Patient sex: M
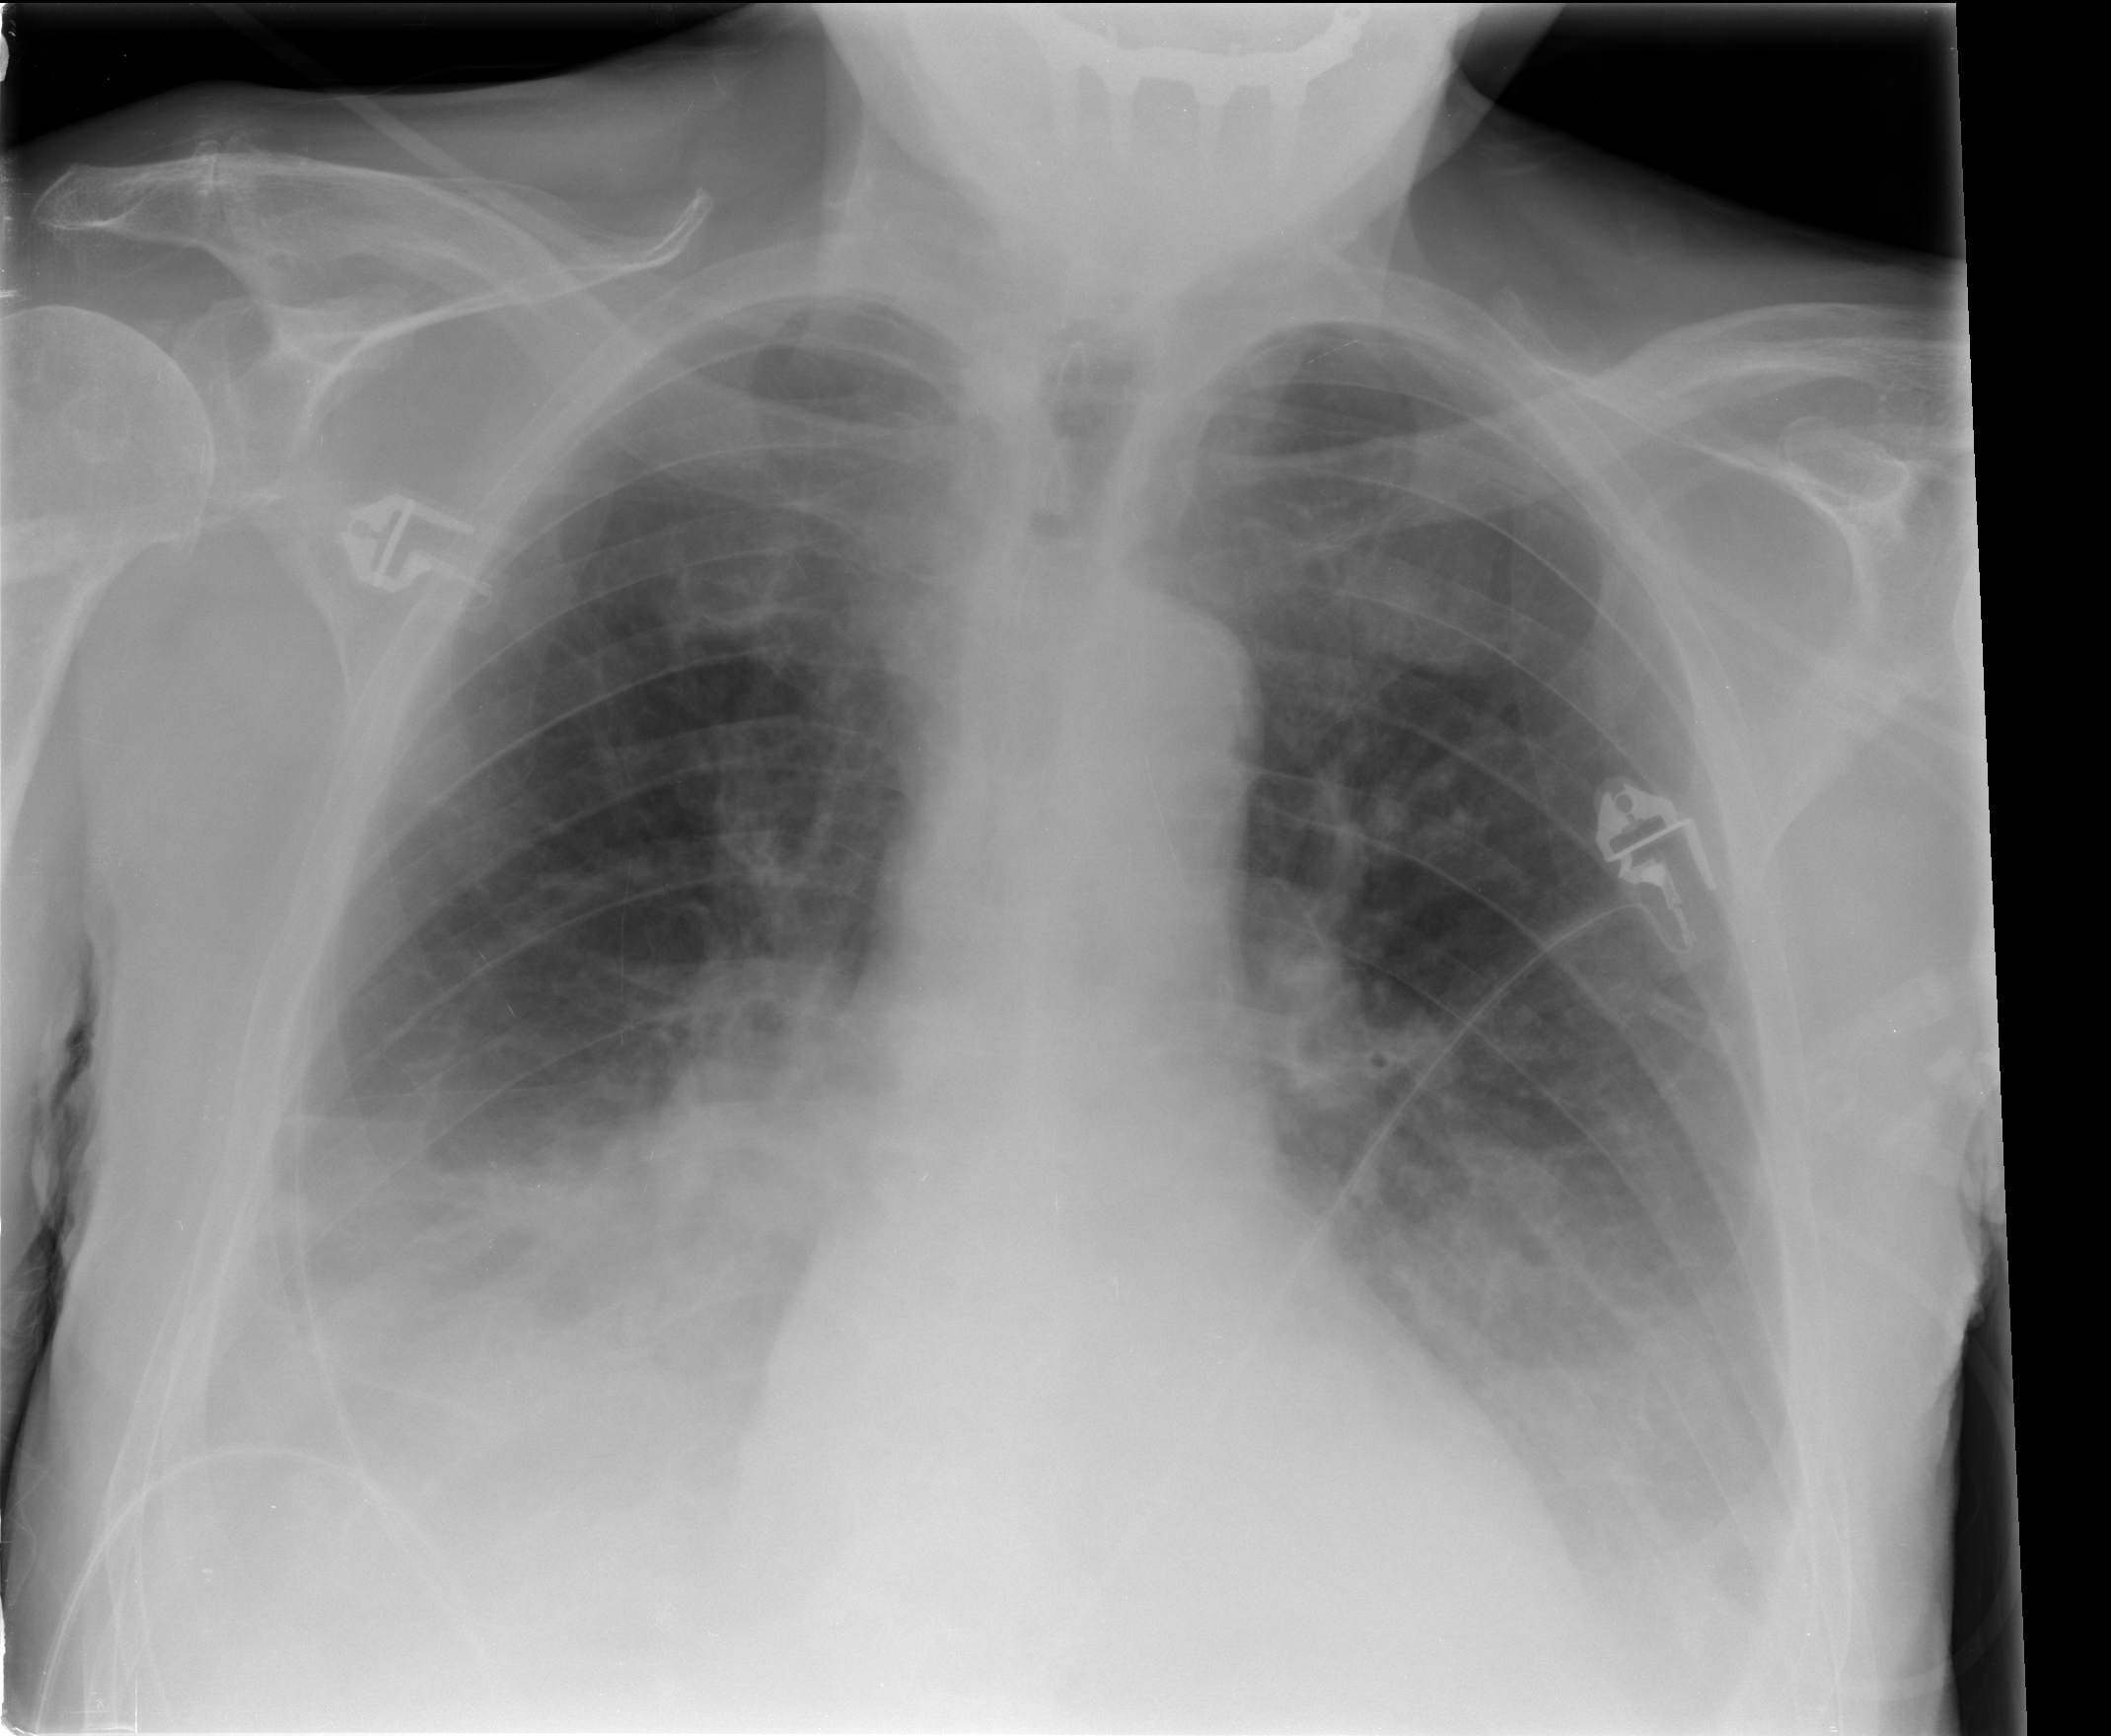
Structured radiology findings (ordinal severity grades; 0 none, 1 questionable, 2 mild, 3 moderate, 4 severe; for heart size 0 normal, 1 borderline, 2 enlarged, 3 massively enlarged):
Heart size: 0
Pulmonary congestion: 2
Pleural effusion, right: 3
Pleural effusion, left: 2
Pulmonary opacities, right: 0
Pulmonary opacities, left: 0
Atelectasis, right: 2
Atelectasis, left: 2